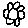
Label: flower